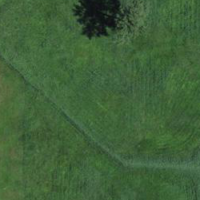
EUNIS habitat code: 24
Species observed at this site:
Angelica sylvestris